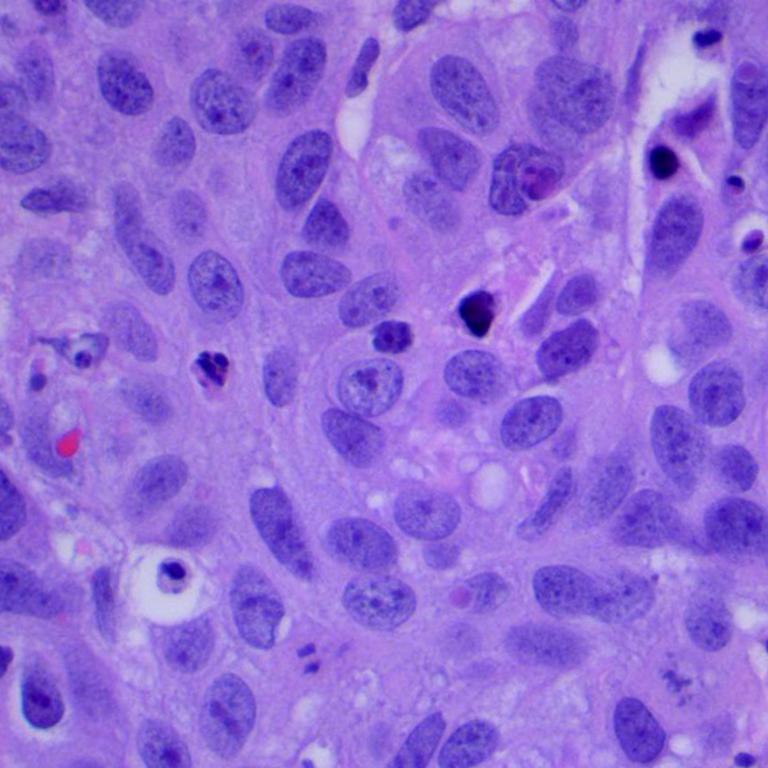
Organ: lung
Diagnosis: squamous carcinomas